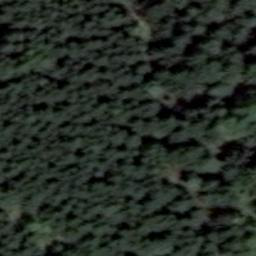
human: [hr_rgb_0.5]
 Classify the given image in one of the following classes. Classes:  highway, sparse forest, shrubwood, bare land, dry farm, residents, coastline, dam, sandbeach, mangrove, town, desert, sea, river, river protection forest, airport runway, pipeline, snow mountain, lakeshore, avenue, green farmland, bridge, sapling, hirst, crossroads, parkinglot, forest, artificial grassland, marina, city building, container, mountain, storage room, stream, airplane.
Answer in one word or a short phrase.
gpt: forest